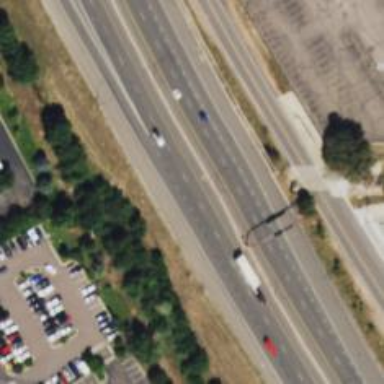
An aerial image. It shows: Asphalt motorway.